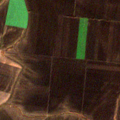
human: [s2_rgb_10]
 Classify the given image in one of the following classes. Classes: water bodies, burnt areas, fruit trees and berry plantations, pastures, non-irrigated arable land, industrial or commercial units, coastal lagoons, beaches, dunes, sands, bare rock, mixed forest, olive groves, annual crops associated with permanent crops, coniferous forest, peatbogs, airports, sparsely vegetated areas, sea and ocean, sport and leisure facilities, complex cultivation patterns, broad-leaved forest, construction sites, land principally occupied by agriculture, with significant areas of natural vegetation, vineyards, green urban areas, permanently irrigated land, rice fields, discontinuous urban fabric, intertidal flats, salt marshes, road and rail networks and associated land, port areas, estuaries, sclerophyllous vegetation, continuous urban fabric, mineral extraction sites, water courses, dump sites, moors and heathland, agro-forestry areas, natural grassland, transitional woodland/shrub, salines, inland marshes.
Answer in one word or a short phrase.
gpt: non-irrigated arable land